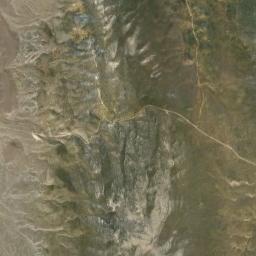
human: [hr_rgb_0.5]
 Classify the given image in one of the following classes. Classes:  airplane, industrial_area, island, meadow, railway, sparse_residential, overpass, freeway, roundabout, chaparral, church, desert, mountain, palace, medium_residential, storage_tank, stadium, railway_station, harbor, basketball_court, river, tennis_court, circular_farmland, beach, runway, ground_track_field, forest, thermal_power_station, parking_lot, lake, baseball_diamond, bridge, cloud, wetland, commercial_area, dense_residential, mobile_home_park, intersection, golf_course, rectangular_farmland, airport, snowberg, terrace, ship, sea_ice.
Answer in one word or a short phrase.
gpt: mountain